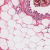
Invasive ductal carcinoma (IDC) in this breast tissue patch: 0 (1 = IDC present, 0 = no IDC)